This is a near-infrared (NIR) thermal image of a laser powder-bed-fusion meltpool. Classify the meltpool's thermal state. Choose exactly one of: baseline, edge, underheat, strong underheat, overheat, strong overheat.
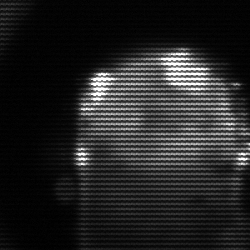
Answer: baseline